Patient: sex M, age 75
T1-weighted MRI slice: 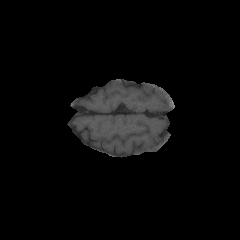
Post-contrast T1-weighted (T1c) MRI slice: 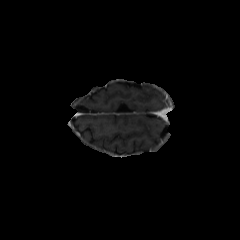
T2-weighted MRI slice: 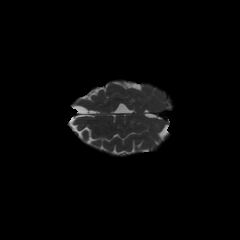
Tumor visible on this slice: no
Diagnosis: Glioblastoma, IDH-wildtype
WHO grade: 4